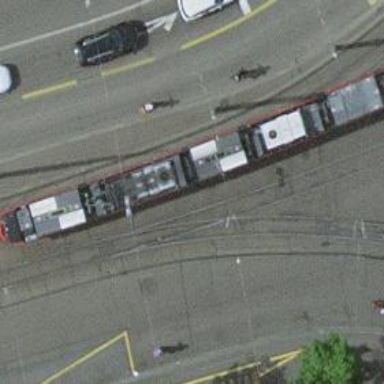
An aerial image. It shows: Tram level crossing on railway.